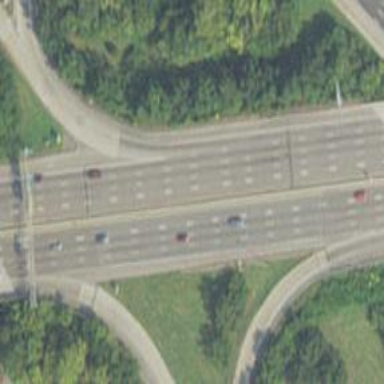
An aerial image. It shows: Motorway.